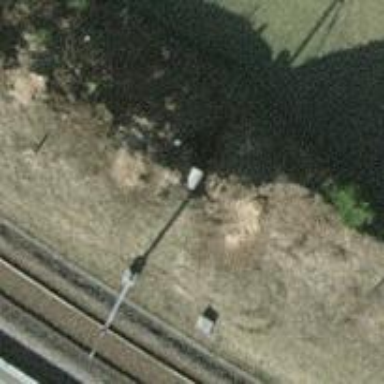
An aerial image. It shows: Culvert tunnel.